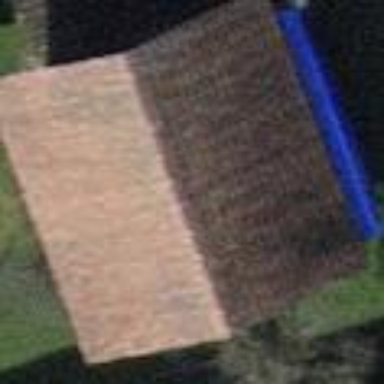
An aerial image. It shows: Rural barn.